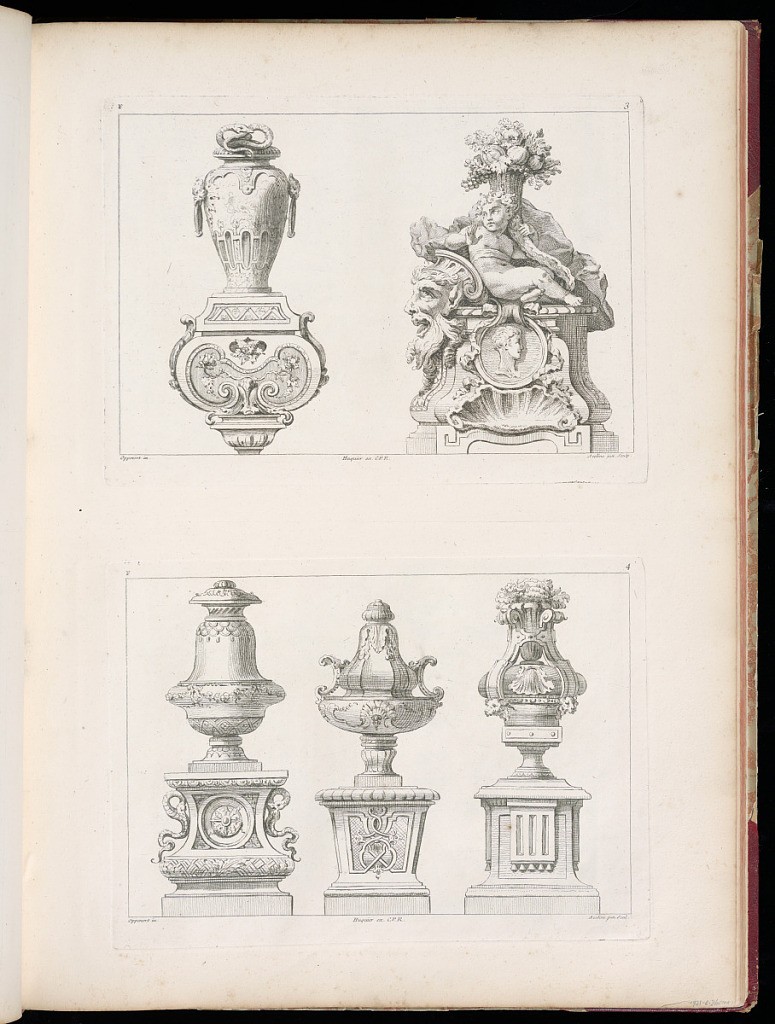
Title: Andiron Designs
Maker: Gilles-Marie Oppenord, French, 1672–1742
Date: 1749-1761
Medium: Etching and engraving on laid paper
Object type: Bound print
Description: Page printed with two plates. The top plate features designs of two andirons; the left andiron is a scrolling cartouche topped with a vase with a snake on its lid; the right andiron has a putto holding a cornucopia on top of a pedestal with mascarons, shells, and a portrait medallion. The bottom plate has three andirons, all in the form of lidded vases on top of podiums. Both plates are signed and numbered.